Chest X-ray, AP view. Patient: 20 years old, sex M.
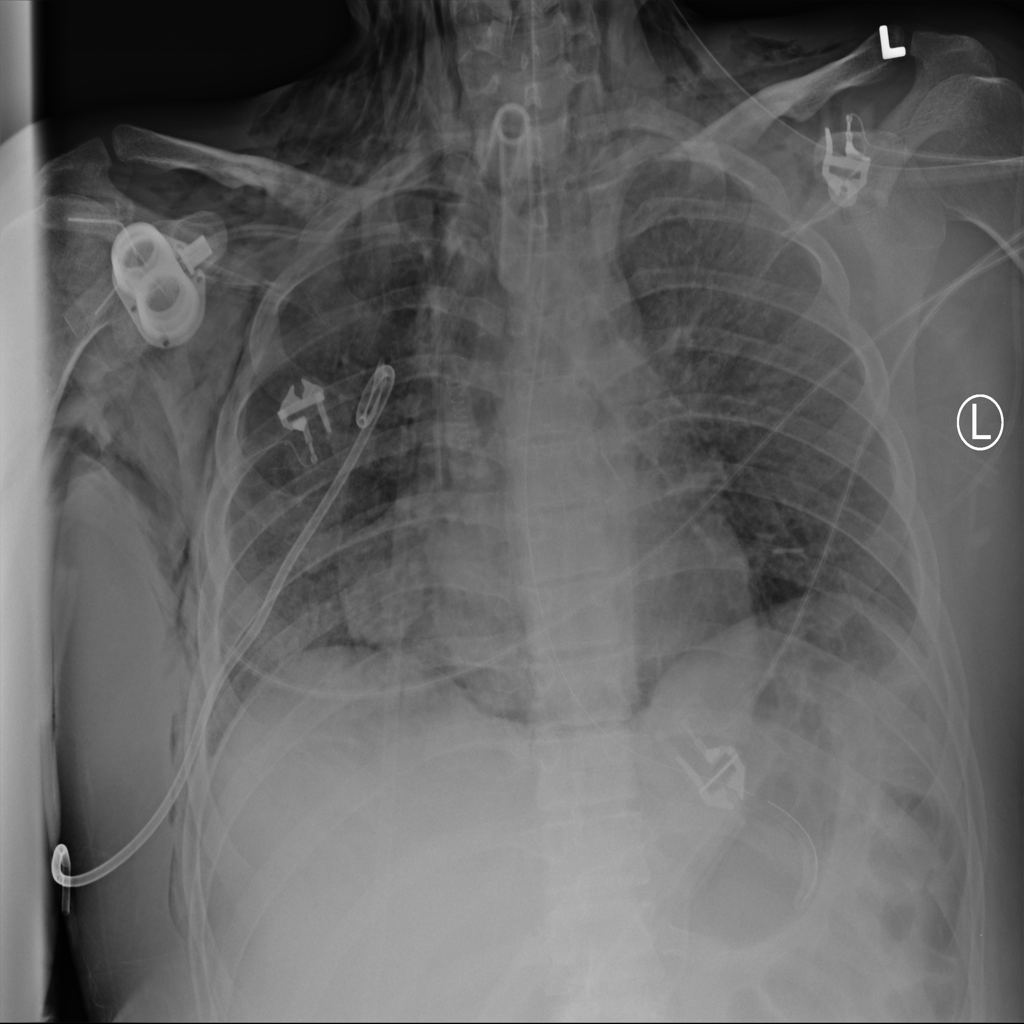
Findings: Consolidation, Emphysema